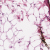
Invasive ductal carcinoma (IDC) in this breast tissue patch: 0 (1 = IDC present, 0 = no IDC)